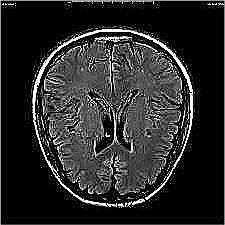
Label: notumor